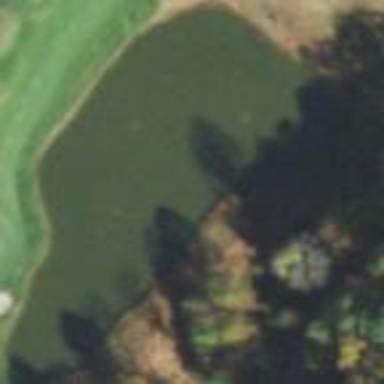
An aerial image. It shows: Water hazard on golf course. The hazard is natural water feature.